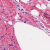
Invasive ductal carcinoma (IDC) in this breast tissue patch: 0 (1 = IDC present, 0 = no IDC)